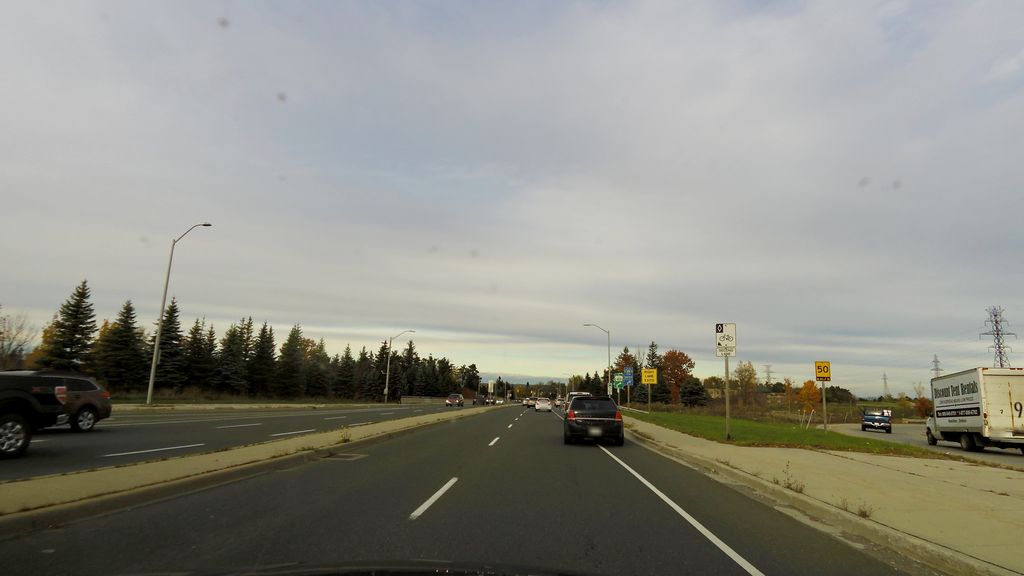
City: hamilton